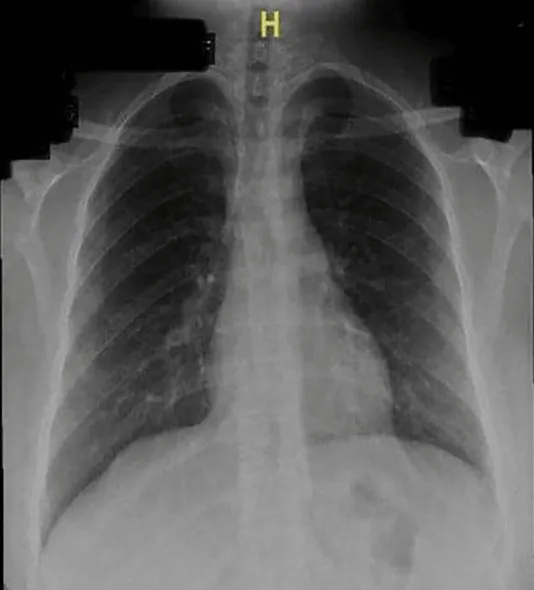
Chest X-ray of the patient conducted in October 18, 2019.
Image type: radiology (x_ray)